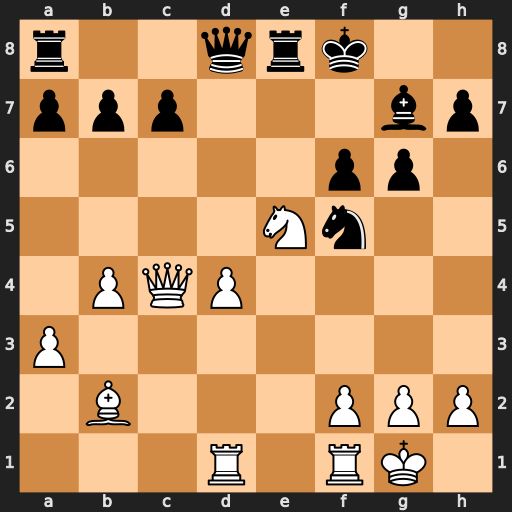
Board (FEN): r2qrk2/ppp3bp/5pp1/4Nn2/1PQP4/P7/1B3PPP/3R1RK1
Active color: w
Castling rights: -
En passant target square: -
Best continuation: Qf7#